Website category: auto
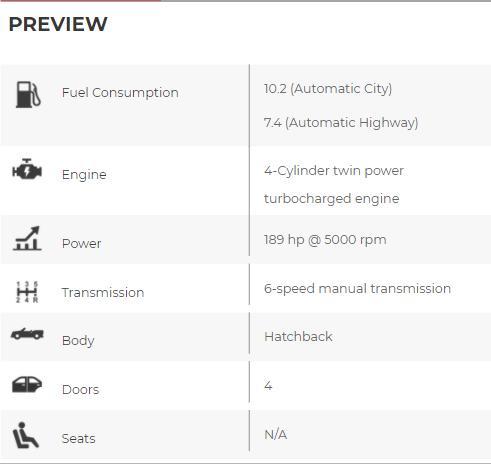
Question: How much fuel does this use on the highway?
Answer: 7.4 (Automatic Highway)

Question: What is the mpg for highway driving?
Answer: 7.4 (Automatic Highway)